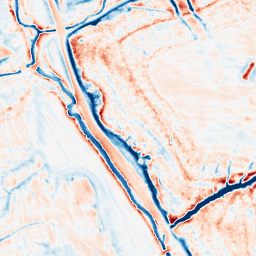
Category: edge_preserving
Decomposition family: anisotropic_diffusion
Decomposition parameters: iterations: 50
kappa: 10
gamma: 0.15
Upsampling method: cubic_mitchell
Upsampling parameters: scale: 4
Upsampling scale: 4